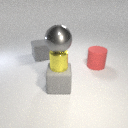
large gray rubber cube to the left of large red rubber cylinder